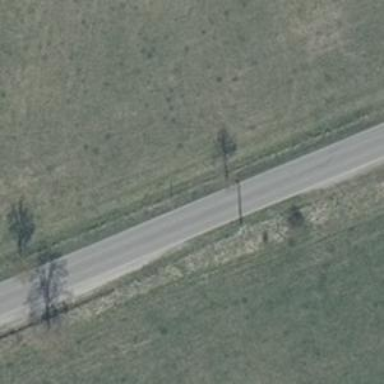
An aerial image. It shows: Unclassified road with asphalt surface.